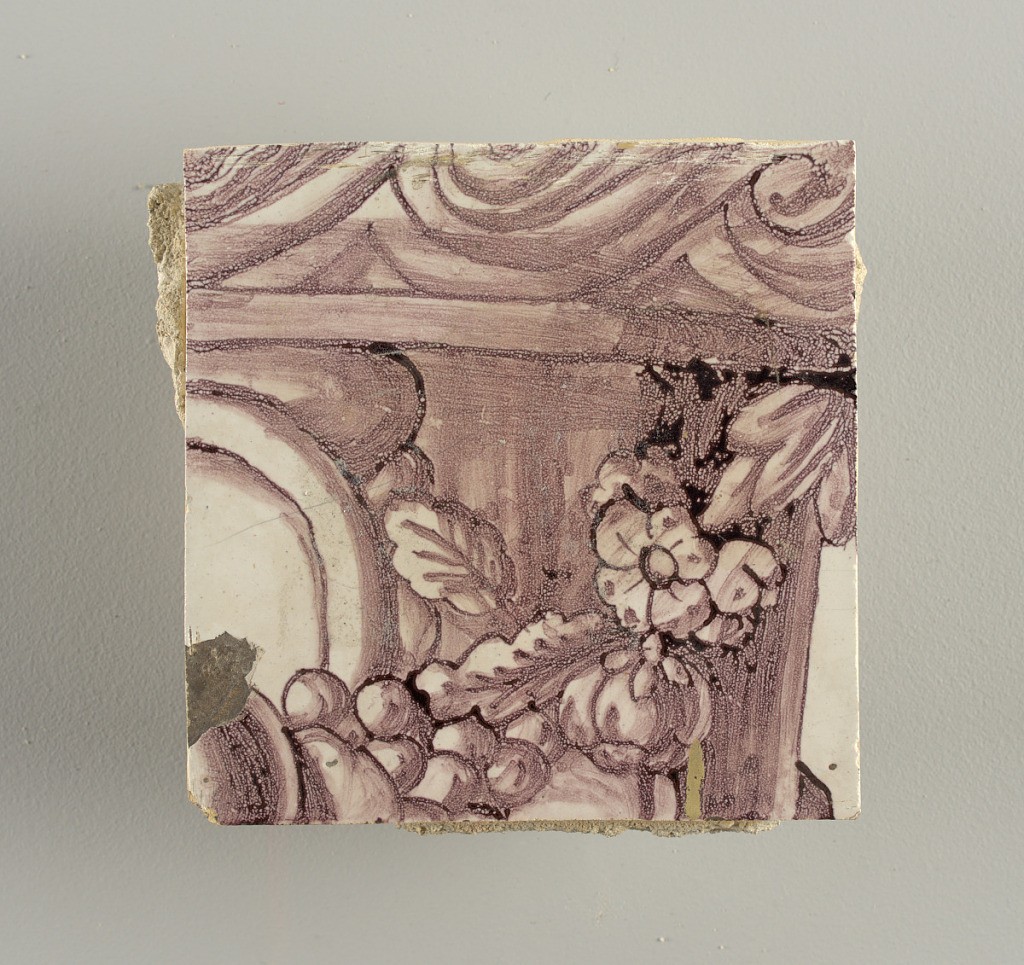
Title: Tile wall facing
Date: ca. 1725
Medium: Tin-glazed earthenware, underglaze
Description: Horizontal rectangle.  Thirty tiles wide and twenty-three tiles high with opening for fireplace eleven tiles wide and ten high.  Foliage arabesques disposed about three vertical axes from which are emphazised by urns at center and right, and at left by the figure of a standing woman carrying an infant on her arm and accompanied by two children.